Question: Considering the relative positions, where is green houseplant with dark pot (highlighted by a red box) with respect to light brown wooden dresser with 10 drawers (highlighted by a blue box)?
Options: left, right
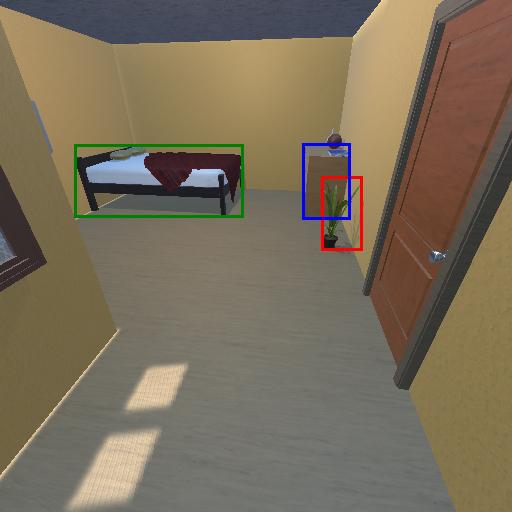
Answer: left